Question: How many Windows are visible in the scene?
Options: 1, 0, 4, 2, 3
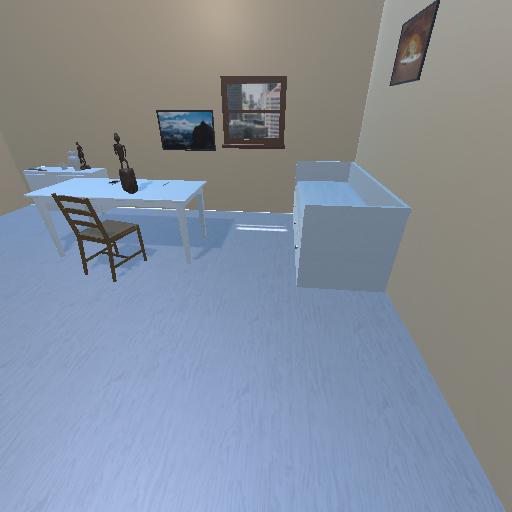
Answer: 1